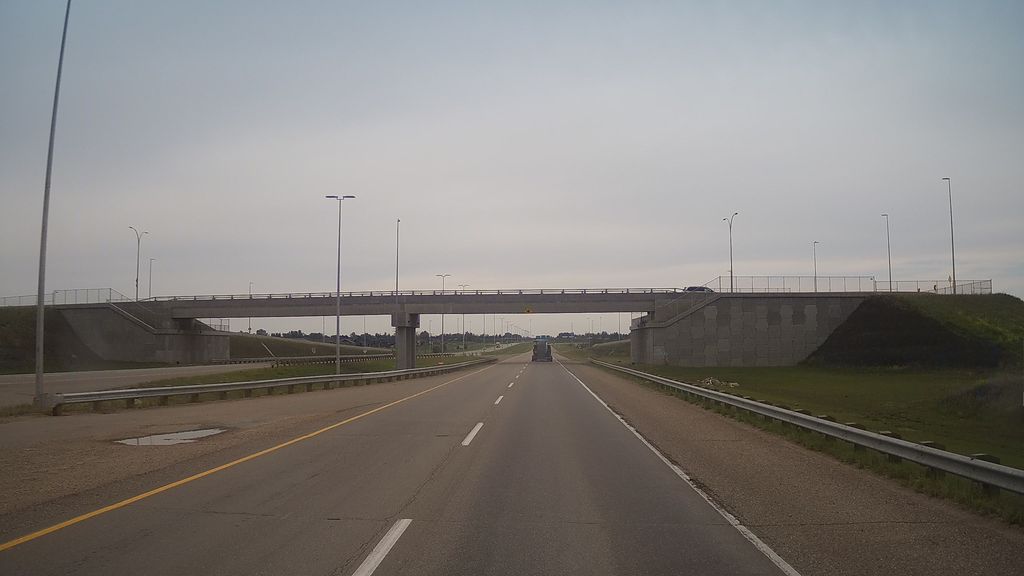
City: saskatoon